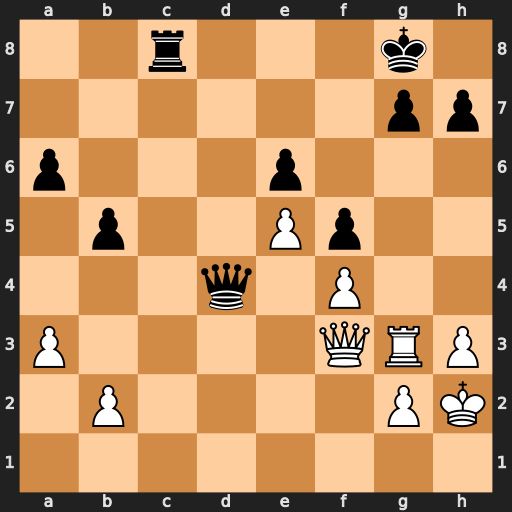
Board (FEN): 2r3k1/6pp/p3p3/1p2Pp2/3q1P2/P4QRP/1P4PK/8
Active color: w
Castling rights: -
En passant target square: -
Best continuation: Qb7 g6 Qxc8+